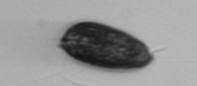
Label: Prorocentrum